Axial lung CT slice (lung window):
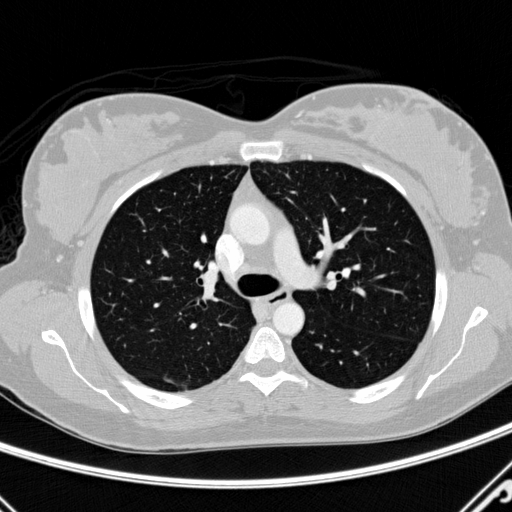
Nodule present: no